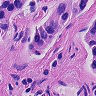
Metastatic tissue present: yes